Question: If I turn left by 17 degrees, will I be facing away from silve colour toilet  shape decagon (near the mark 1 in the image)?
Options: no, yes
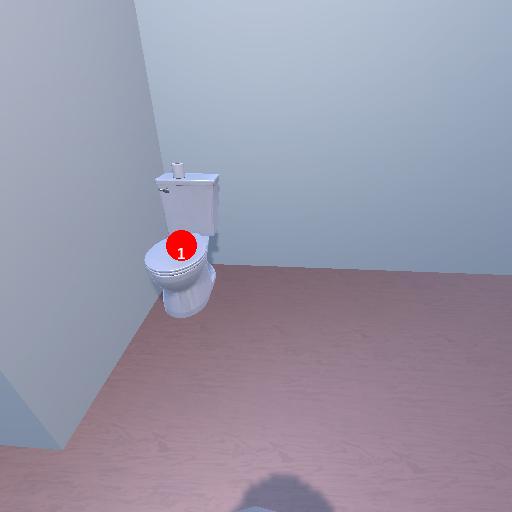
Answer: no